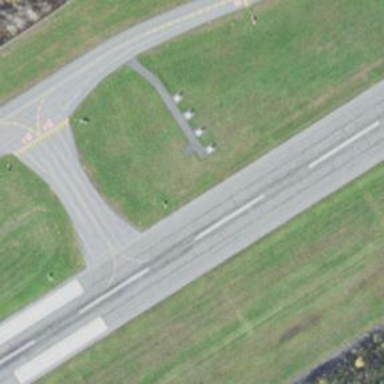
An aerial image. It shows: Image of taxiway at airport.